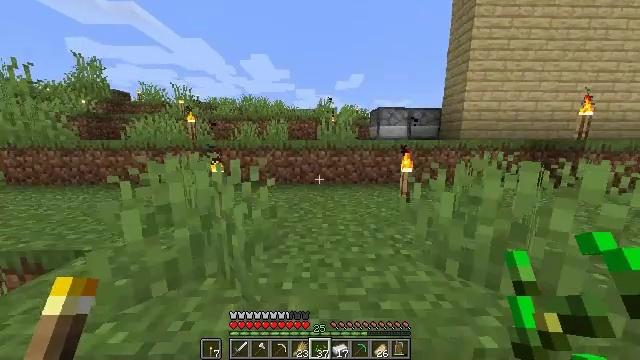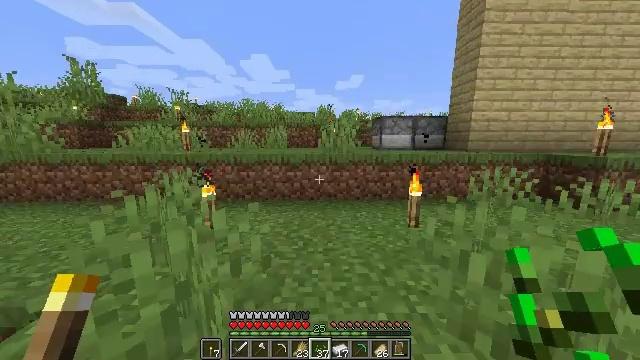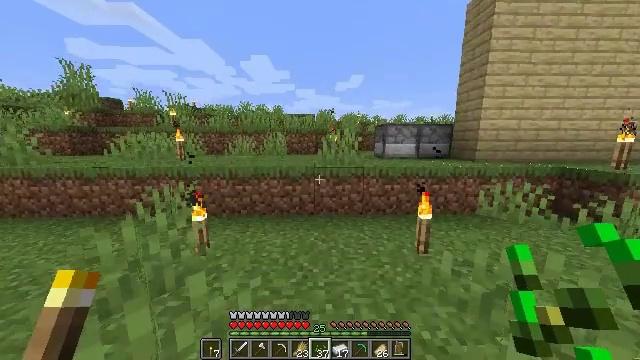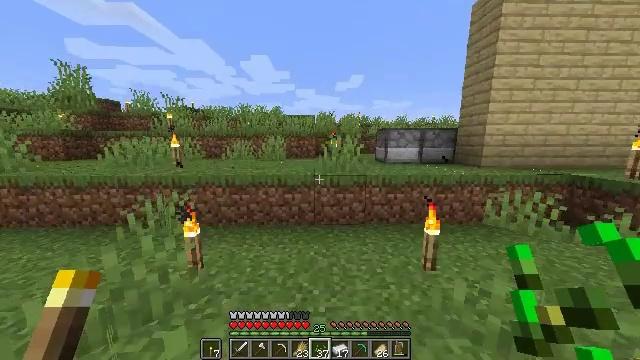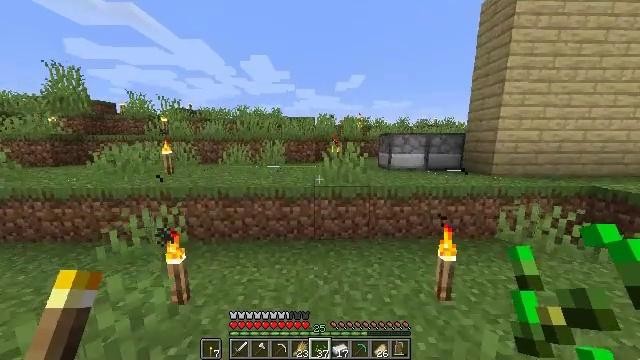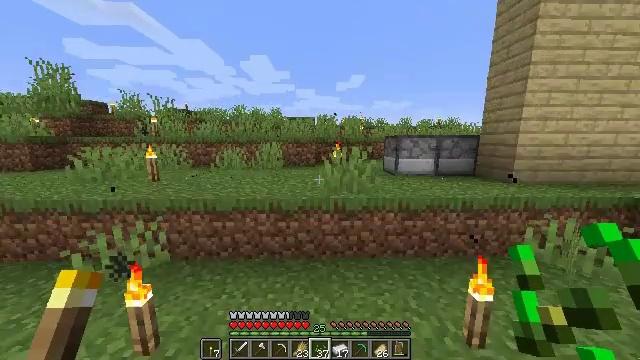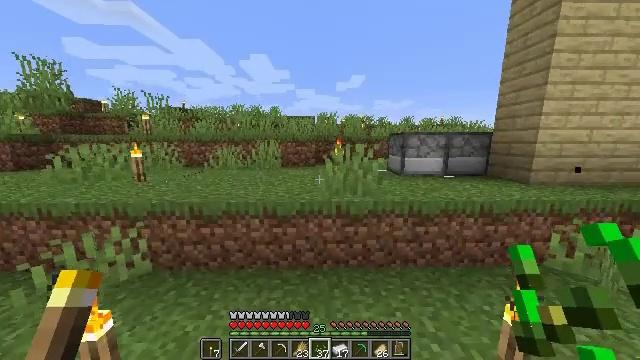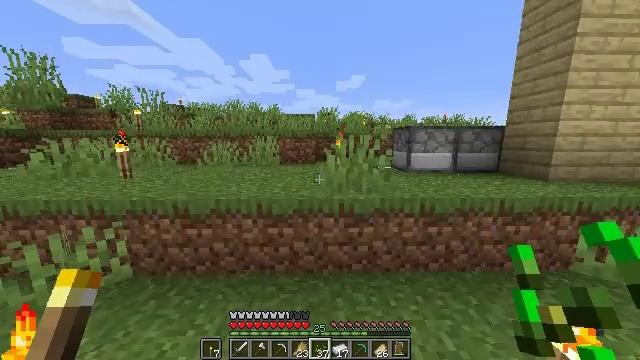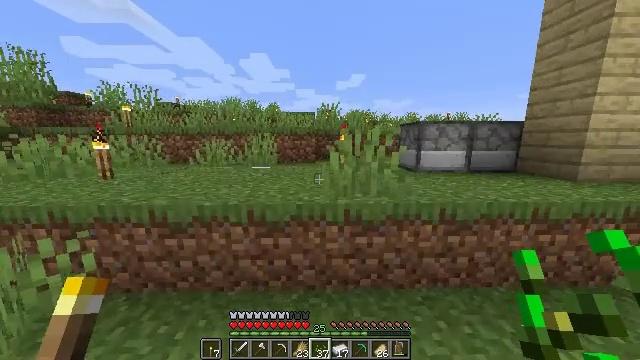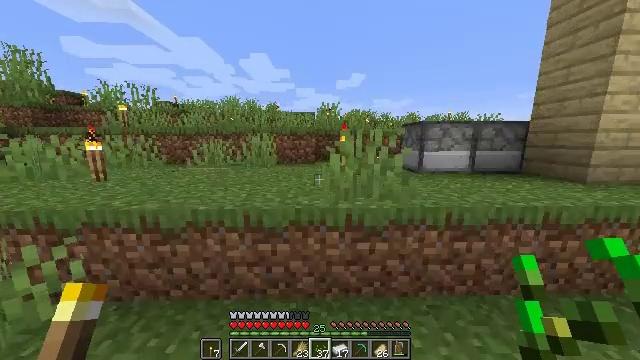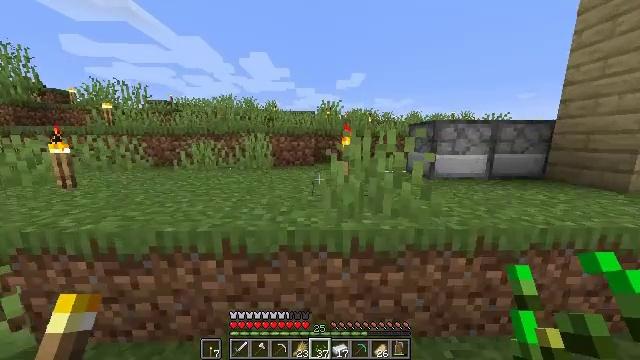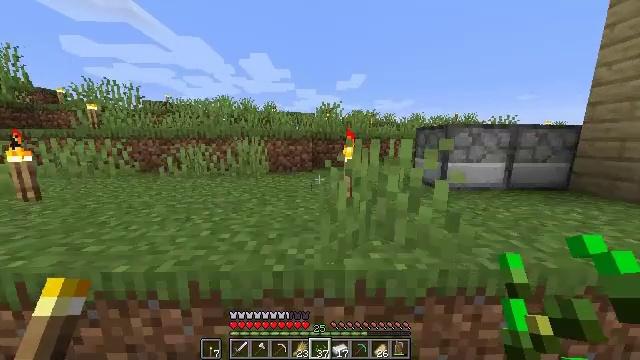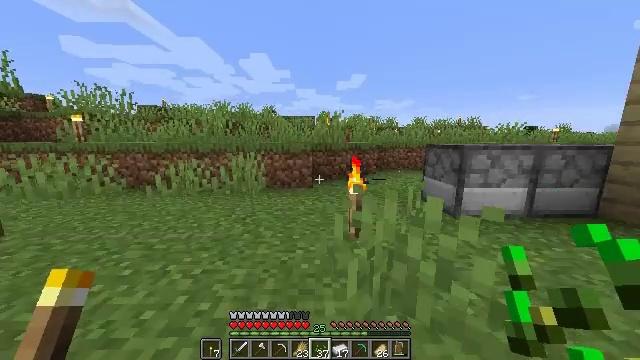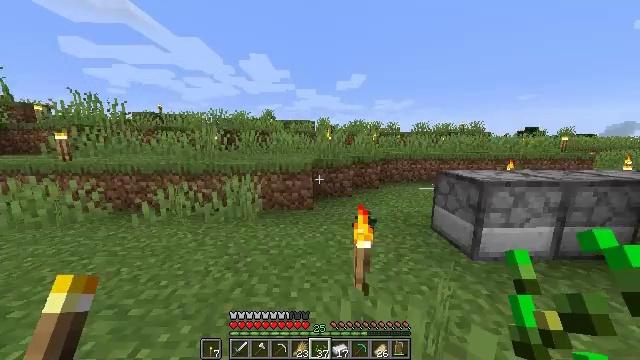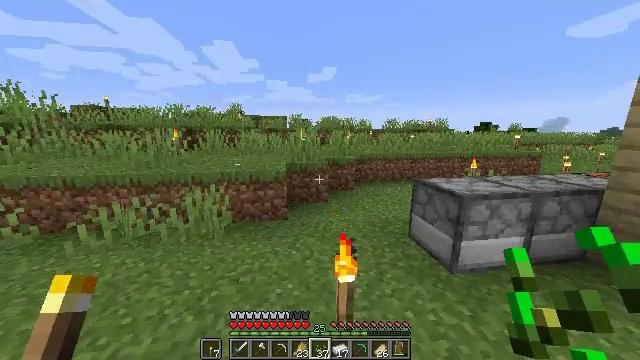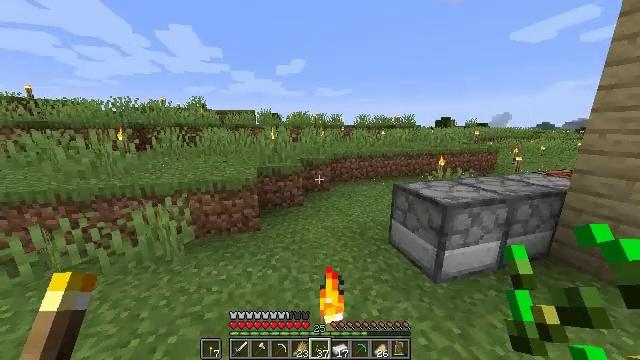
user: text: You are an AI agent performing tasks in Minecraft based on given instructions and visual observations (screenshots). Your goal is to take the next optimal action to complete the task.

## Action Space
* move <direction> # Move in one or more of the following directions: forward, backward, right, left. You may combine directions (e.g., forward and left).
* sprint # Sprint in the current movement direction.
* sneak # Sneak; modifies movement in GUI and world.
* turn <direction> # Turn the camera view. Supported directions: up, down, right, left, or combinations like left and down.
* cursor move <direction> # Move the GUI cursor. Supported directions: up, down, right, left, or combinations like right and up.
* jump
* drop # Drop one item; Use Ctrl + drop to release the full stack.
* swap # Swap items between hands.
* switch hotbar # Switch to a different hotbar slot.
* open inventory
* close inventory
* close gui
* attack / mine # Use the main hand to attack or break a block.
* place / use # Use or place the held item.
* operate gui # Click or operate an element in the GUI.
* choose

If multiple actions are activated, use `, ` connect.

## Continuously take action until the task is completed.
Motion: motion action
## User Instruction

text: Use materials to craft a gold ingot.
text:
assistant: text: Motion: move forward, sprint, jump
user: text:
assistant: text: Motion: move forward, sprint, jump
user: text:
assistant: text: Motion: move forward, sprint, jump
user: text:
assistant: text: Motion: move forward, sprint
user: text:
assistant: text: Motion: move forward, sprint
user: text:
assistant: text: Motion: move forward, sprint
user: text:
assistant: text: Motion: move forward, sprint
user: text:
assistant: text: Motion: move forward, sprint
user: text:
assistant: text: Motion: move forward, sprint
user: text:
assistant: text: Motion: move forward, sprint
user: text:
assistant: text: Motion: move forward, sprint, jump
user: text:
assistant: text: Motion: move forward, sprint, jump
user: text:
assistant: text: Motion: move forward, sprint, jump
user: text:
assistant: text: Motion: move forward, sprint, turn right and down, jump
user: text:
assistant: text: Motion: move forward, sprint, turn right and down
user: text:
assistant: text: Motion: move forward, sprint, turn right
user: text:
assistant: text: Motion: move forward, sprint
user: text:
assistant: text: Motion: move forward, sprint, turn right
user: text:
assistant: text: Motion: move forward, sprint, turn right and down
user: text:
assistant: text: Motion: move forward, sprint, turn right and down
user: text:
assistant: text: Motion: move forward, sprint, turn right and down, jump
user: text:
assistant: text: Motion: move forward, sprint, turn right, jump
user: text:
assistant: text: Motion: move forward, sprint, turn right
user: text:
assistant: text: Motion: move forward, sprint, turn right
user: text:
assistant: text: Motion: move forward, sprint, turn right
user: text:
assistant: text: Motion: move forward, sprint, turn right
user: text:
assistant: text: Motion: move forward, sprint, turn right
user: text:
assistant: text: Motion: move forward, sprint, turn right
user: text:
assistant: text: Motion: move forward, sprint, turn right
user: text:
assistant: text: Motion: move forward, sprint, turn right and down